Aerial crown-view tile of a tropical tree (Barro Colorado Island, Panama), acquired 20250217:
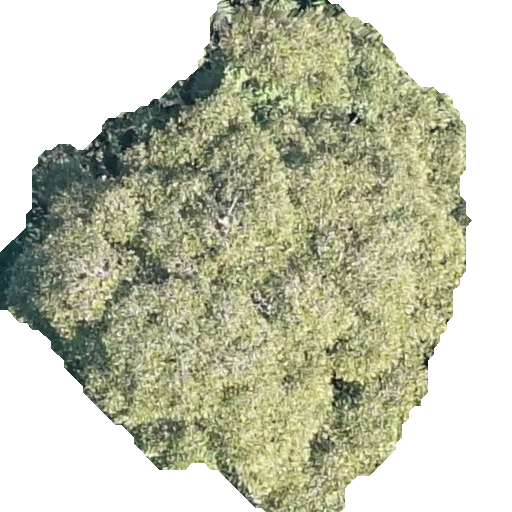
Species: Dipteryx oleifera
GBIF accepted scientific name: Dipteryx oleifera
Crown area: 242.797 m²